Breast ultrasound image
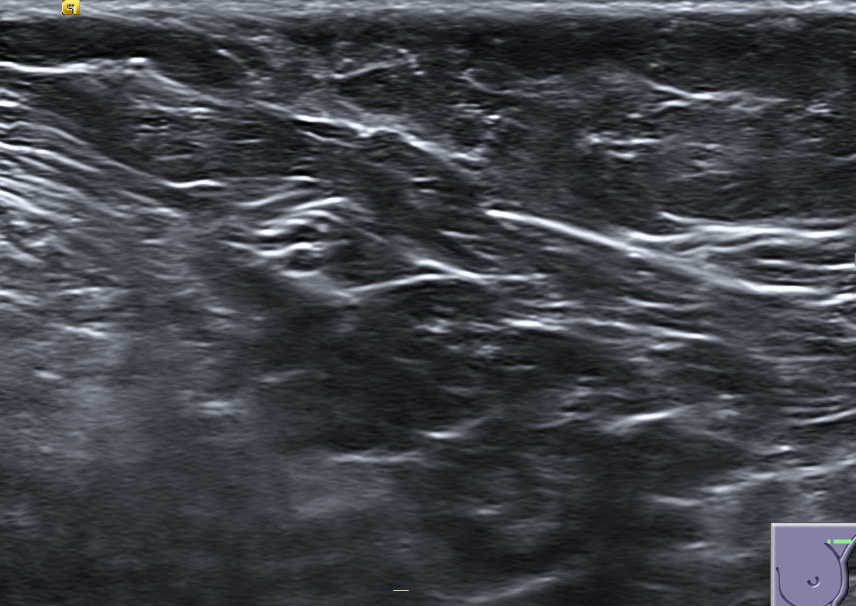
Diagnosis: normal